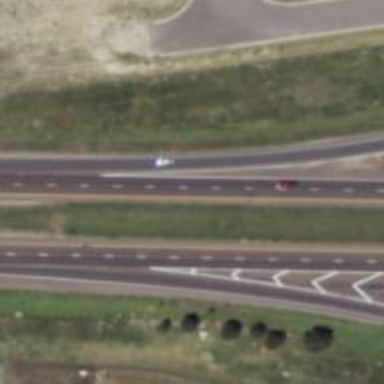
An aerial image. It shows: Solid road edge marking is visible.